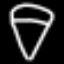
Label: diamond